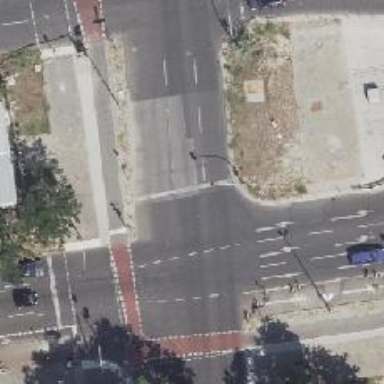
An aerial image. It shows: Secondary road with asphalt surface and cycle track on the right.